Question: I made a sound in the list on the button.
'''
int i = 0;
...
void nextTrack(int i)
{
mSound = new int [] {
R.raw.error_one,
R.raw.error_two,
R.raw.error_three
};
mp = MediaPlayer.create(getActivity(), mSound[i]);
mp.start();
}
...
@Override
public void onClick(View v) {
nextTrack(i);
i++;
}
'''
But after the sound R.raw.error_three, the application crashes.
UPD.: I need to after the third sound again sounded the first
Logs.:
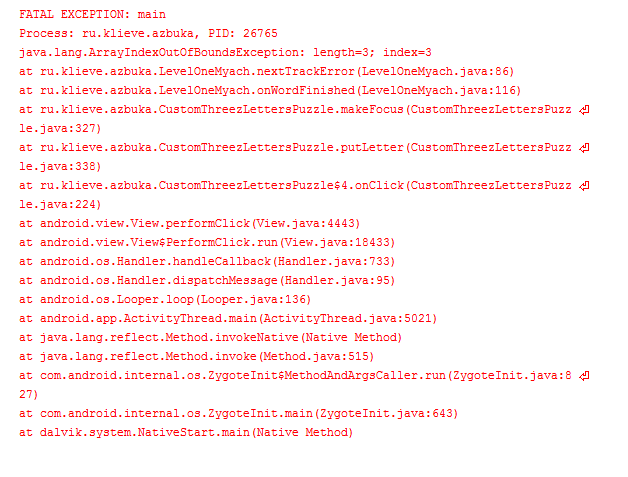
Answer: Out of bounds exception, because there is no 'mSound[3]', only 0-2, total 3 elements.
'''
void nextTrack(int i) {
mSound = new int [] {
R.raw.error_one,
R.raw.error_two,
R.raw.error_three
};
mp = MediaPlayer.create(getActivity(), mSound[i % 3]);
mp.start();
}
'''
You can use 'i % 3' to replace 'i' in 'nextTrack' method, so the sound play by loop( sound[0], sound[1], sound[2], sound[0].... )
Use 'i % 3', so the value will always be '0', '1' or '2'.
See <URL> of the '%' operator.